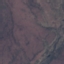
Land use / land cover class: HerbaceousVegetation